Question: I created a sample chart with two Y axis and after I gave the series a 'title' property, it breaks the chart. It gives the following error on the console:
> Uncaught TypeError: Array.prototype.indexOf called on null or undefined
If we look at the call stack, we see that this happens in the 'updateTitle()' function:

According to the <URL> the series do have a title property so why does it breaks the chart?
'''
Ext.application({
name: 'Fiddle',
launch: function() {
var chart = new Ext.create('Ext.chart.CartesianChart', {
renderTo: Ext.getBody(),
width: 500,
height: 500,
legend: {
docked: 'bottom'
},
"width": 740,
"height": 440,
"axes": [{
"title": "Month",
"type": "category",
"position": "bottom",
}, {
"title": "Reputation",
"type": "numeric",
"position": "left",
}, {
"title": "Upvote",
"type": "numeric",
"position": "right",
}],
"series": [{
"xField": "name",
"yField": "data0",
"yAxis": 1,
"title": "Reputation gain",
"type": "line"
}, {
"xField": "name",
"yField": "data1",
"yAxis": 2,
"title": "Upvotes",
"type": "line"
}],
"store": {
"fields": ["name", "data0", "data1"],
"data": [{
"name": "08/14",
"data0": 1567,
"data1": 2335
}, {
"name": "09/14",
"data0": 1654,
"data1": 1246
}, {
"name": "10/14",
"data0": 1777,
"data1": 1646
}, {
"name": "11/14",
"data0": 2014,
"data1": 1456
}, {
"name": "12/14",
"data0": 2562,
"data1": 2321
}]
}
});
}
});
'''
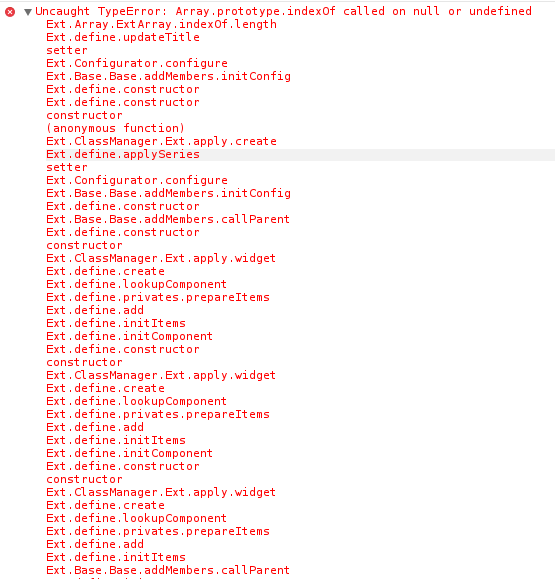
Answer: You have to place the 'title' property before the 'yAxis' property in the series. So define your series like
'''
"series": [{
"title": "Reputation gain",//Have to be placed before yAxis.
"xField": "name",
"yField": "data0",
"yAxis": 1,
"type": "line"
}, {
"title": "Upvotes",//Have to be placed before yAxis.
"xField": "name",
"yField": "data1",
"yAxis": 2,
"type": "line"
}],
'''
This is a Sencha bug I already reported in the support forum. For some reason they rely on the order of the object properties and because of that the order you place the properties into the object actually matters.